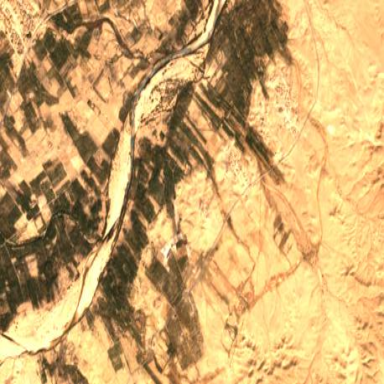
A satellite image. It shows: Orchard filled with date palms.